Question: I've used the sample code provided by the Firebase Documentation and it prints out the error message. I have no clue if the issue is within the code or within the structure of the database, as there are also sub-collections. In this case, I am trying to retrieve the "Home Title" field, however I heard that that's not possible (I may be wrong), so I'm trying to retrieve the "Sample Wedding" document, to no avail. This is my very first time programming a project in Swift and also using Firestore.
Here's my code:
'''
let db = Firestore.firestore()
let docRef = db.collection("Weddings").document("Sample Wedding")
docRef.getDocument { (document, error) in
if let document = document, document.exists {
let dataDescription = document.data().map(String.init(describing:)) ?? "nil"
print("Document data: \(dataDescription)")
} else {
print("Document does not exist")
}
'''
Here's my database structure:
]
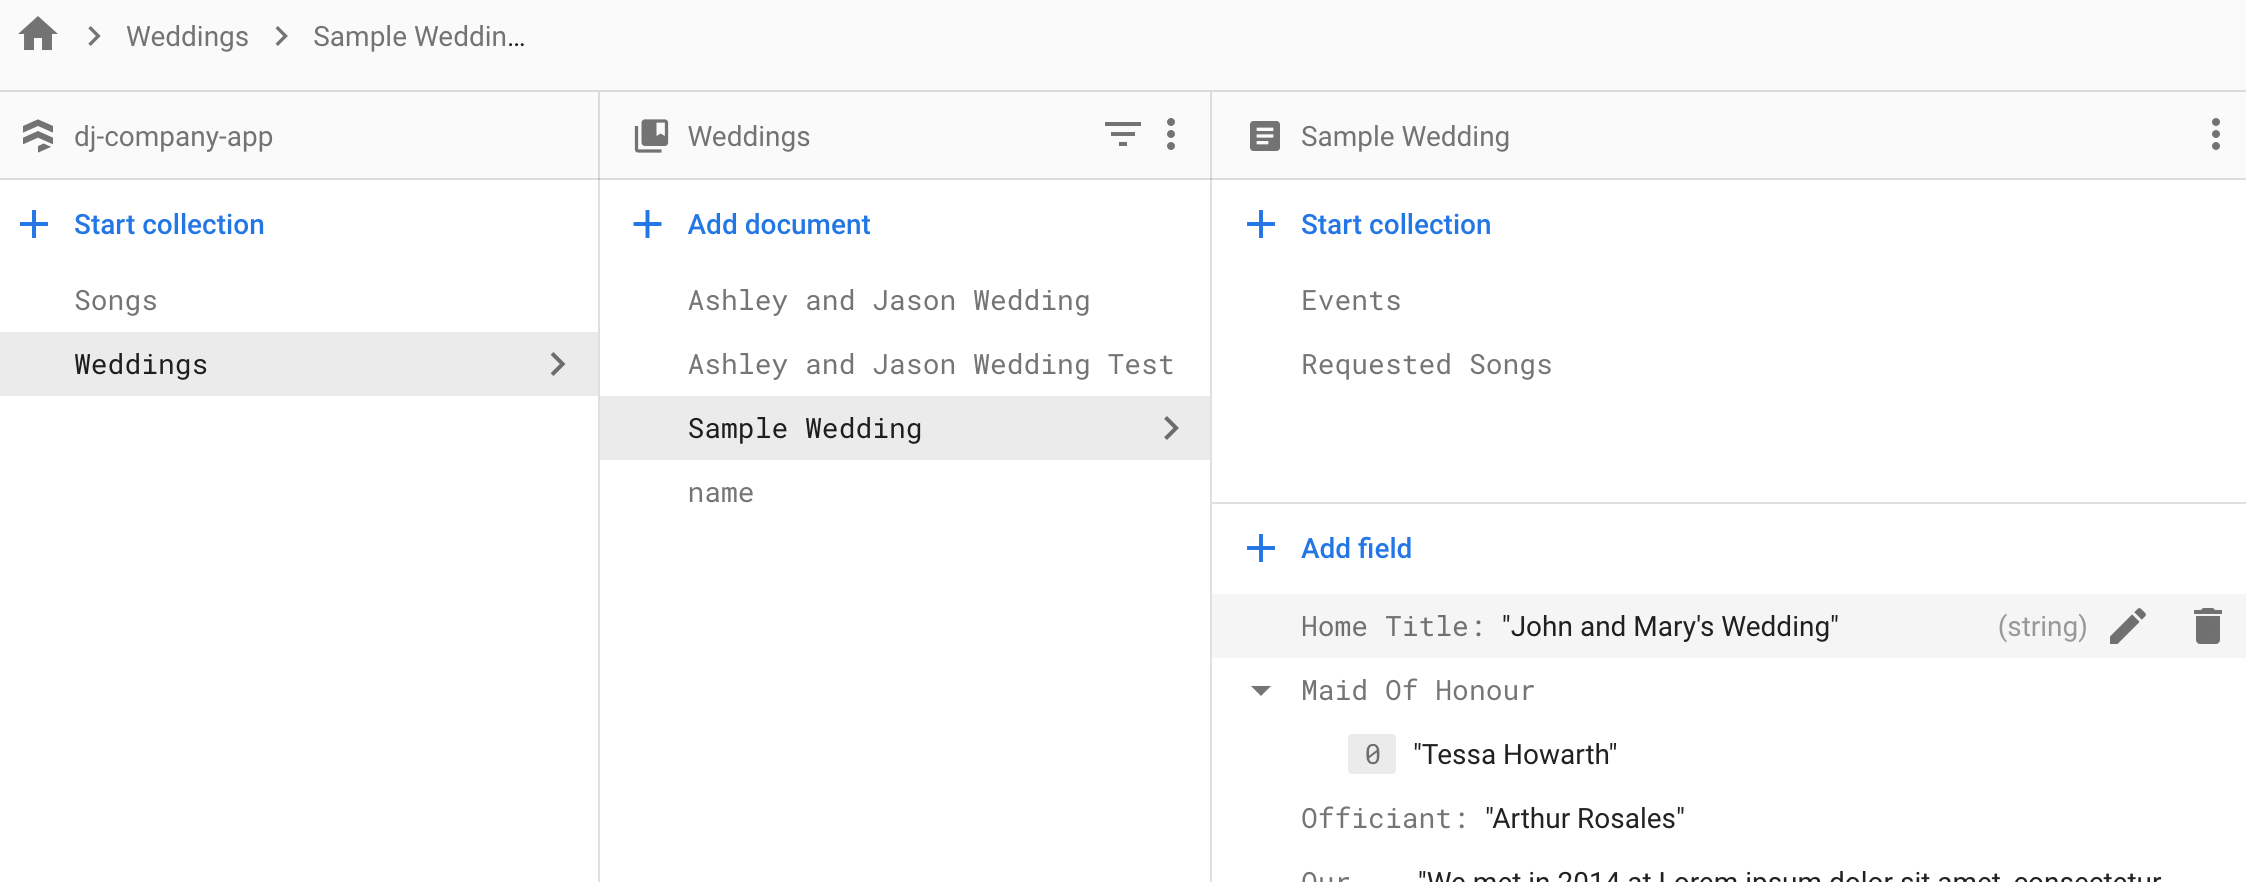
Answer: You can try it like this
'''
let db = Firestore.firestore()
db.collection("Weddings").document("Sample Wedding").getDocument {
(documentSnapshot, err) in
if let err = err {
print("Error getting documents: \(err)")
} else {
print("Document data: \(documentSnapshot)")
if let title = documentSnapshot.get("Home Title") as? String {
print(title)
}
}
}
'''